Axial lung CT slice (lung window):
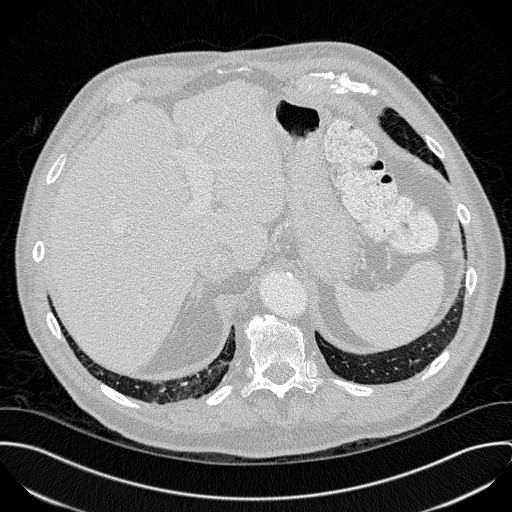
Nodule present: no